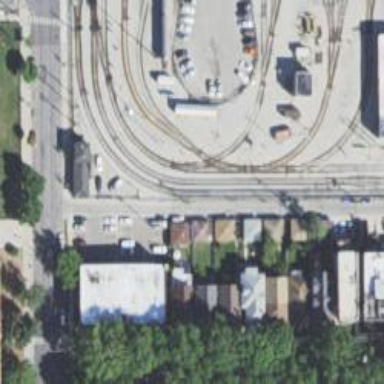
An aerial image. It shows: Railway crossing.